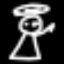
Label: angel